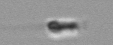
Label: flagellate_morphotype3